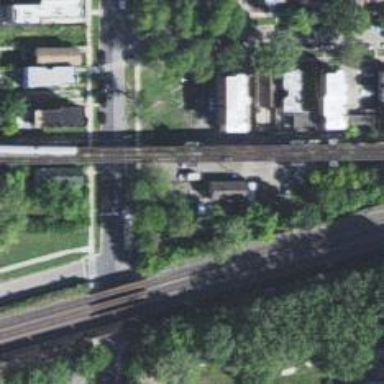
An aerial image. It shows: Railway crossing.